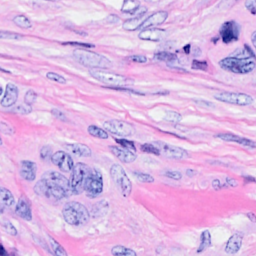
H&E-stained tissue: Breast